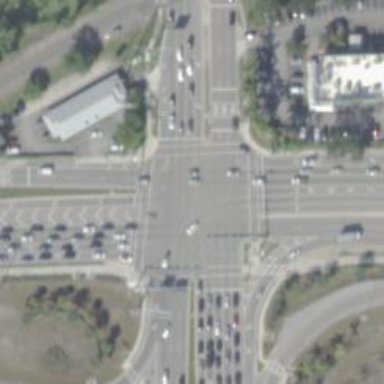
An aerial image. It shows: Crossing on the road with line markings.